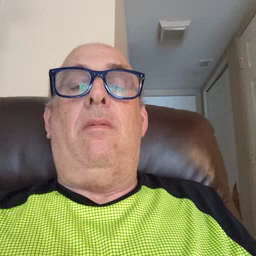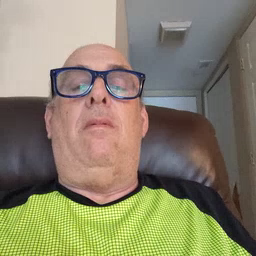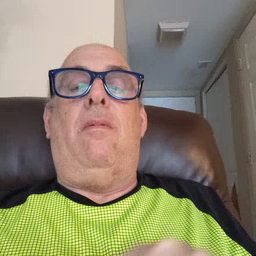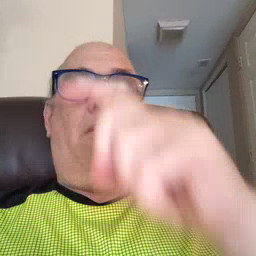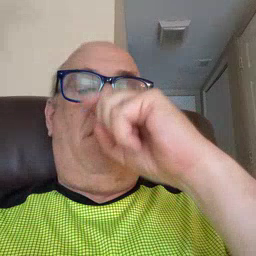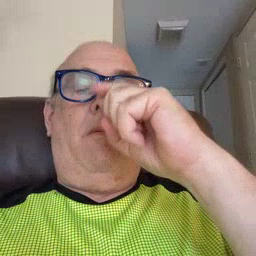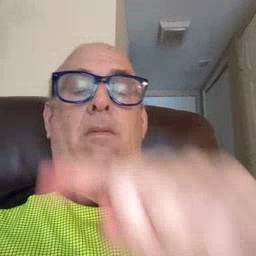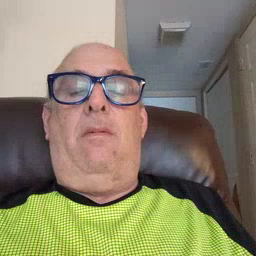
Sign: doll